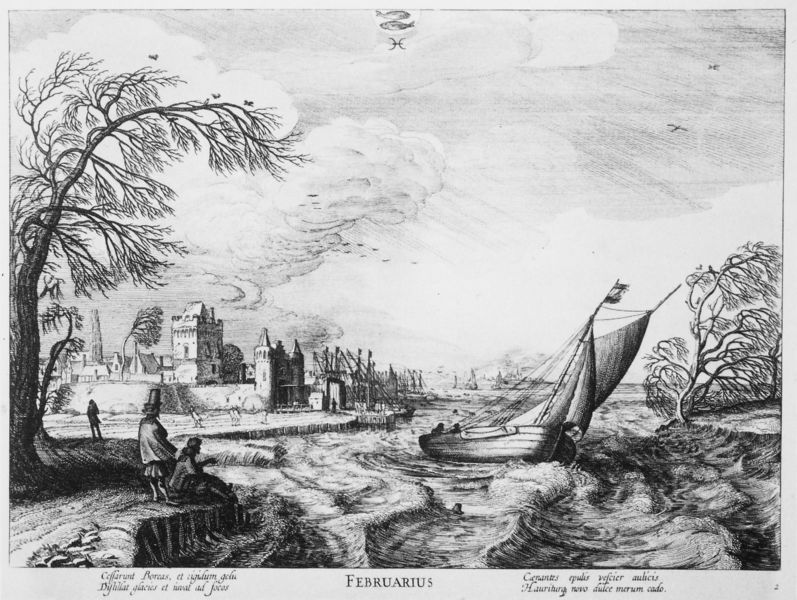
Titel: Die zwölf Monate mit Sternzeichen
Künstler: Jan van de Velde
Schlagwörter: baum, blätter, himmel, meer, wasser, wolken, bäume, fluss, landschaft, menschen, see, stadt, ufer, äste, grau, männer, schwarz, weiss, zeichnung, haus, zylinder, norden, vögel, wind, gewässer, mantel, boot, turm, schiff, segel, segelboot, wellen, fahne, mauer, grafik, untergehen, hafen, flut, sturm, wetter, tor, türme, festung, druck, schwarz weiss, radierung, stich, seegang, fisch, monat, kentern, fische, februar, kippen, mann zylinder, monatsbild, wolklen, kahl äste